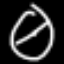
Label: clock